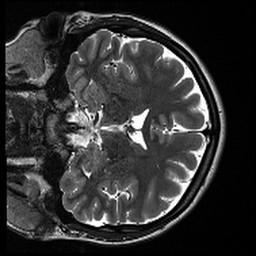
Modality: T2w
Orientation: coronal
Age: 32
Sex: female
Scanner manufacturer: siemens
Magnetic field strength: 3 T
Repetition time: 13.15 s
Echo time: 0.082 s